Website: walmart
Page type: payment
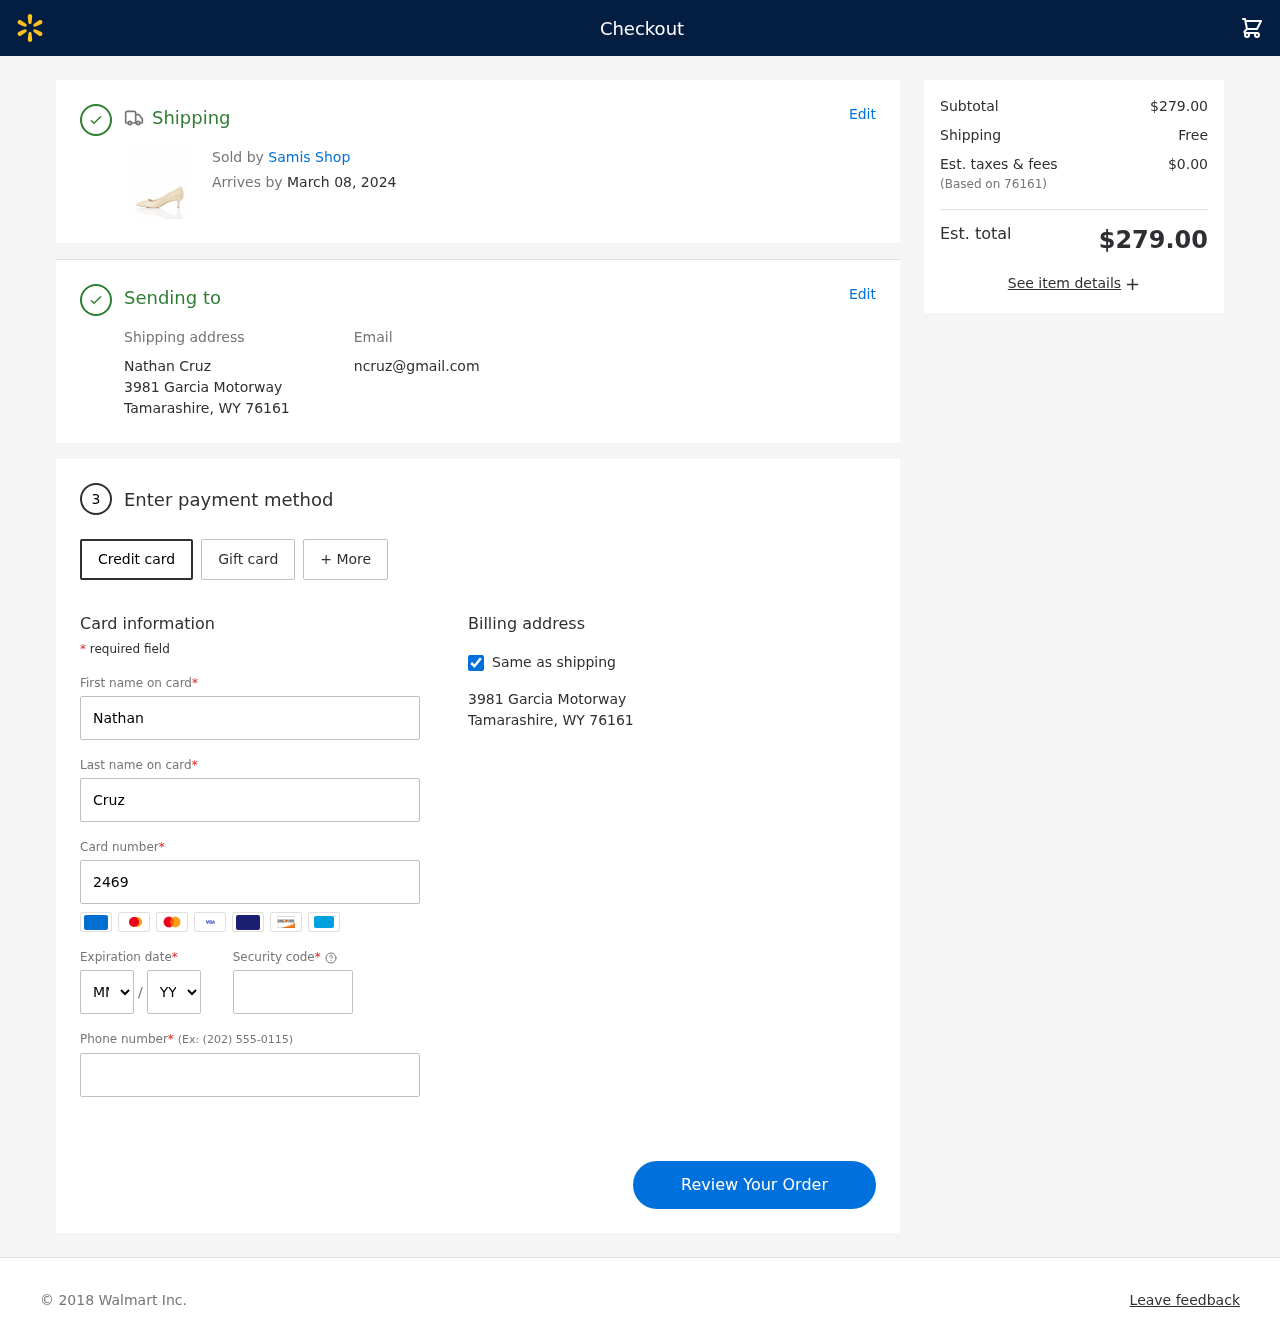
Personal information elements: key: PII_CARD_CVV
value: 955
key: PII_CARD_EXPIRY_MONTH
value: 05
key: PII_CARD_EXPIRY_YEAR
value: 28
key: PII_CARD_NUMBER
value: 2469 5468 0193 4466
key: PII_CITY_STATE_ZIP
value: Tamarashire, WY 76161
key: PII_EMAIL
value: ncruz@gmail.com
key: PII_FIRSTNAME
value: Nathan
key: PII_FULLNAME
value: Nathan Cruz
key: PII_LASTNAME
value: Cruz
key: PII_PHONE
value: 9859627324
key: PII_POSTCODE
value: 76161
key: PII_STREET
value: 3981 Garcia Motorway
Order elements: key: ORDER_DELIVERY_DATE
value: March 08, 2024
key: ORDER_SUBTOTAL
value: $279.00
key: ORDER_SHIPPING_COST
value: Free
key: ORDER_TAX
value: $0.00
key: ORDER_TOTAL
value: $279.00